Question: I'm following along with the book "Spring MVC Beginner's Guide", and I'm running into what appear to be request mapping problems.
I have seen and tried the following solutions in other, similar Stack Overflow questions:
- - - '<mvc:default-servlet-handler/>'-
I've got the following code:

'''
package webstore;
import org.springframework.stereotype.Controller;
import org.springframework.ui.Model;
import org.springframework.web.bind.annotation.RequestMapping;
@Controller
public class HomeController {
@RequestMapping(value="/")
public String welcome(Model model) {
model.addAttribute("greeting", "Welcome to Web Store!");
model.addAttribute("tagline", "The one and only amazing webstore!");
return "welcome";
}
}
'''
'''
<%@ taglib prefix="c"
uri="http://java.sun.com/jsp/jstl/core"%>
<html>
<head>
<meta http-equiv="Content-Type" content="text/html; charset=ISO-8859-1">
<link rel="stylesheet" href="//netdna.bootstrapcdn.com/bootstrap/3.0.0/css/bootstrap.min.css">
<title>Welcome</title>
</head>
<body>
<section>
<div class="jumbotron">
<div class="container">
<h1>${greeting} </h1>
<p>${tagline} </p>
</div>
</div>
</section>
</body>
</html>
'''
'''
<?xml version="1.0" encoding="UTF-8"?>
<beans xmlns="http://www.springframework.org/schema/beans"
xmlns:xsi="http://www.w3.org/2001/XMLSchema-instance"
xmlns:context="http://www.springframework.org/schema/context"
xmlns:mvc="http://www.springframework.org/schema/mvc"
xsi:schemaLocation="http://www.springframework.org/schema/beans
http://www.springframework.org/schema/beans/spring-beans.xsd
http://www.springframework.org/schema/context
http://www.springframework.org/schema/context/spring-context-4.0.xsd
http://www.springframework.org/schema/mvc
http://www.springframework.org/schema/mvc/spring-mvc-4.0.xsd">
<mvc:annotation-driven />
<context:component-scan base-package="com.packt.webstore" />
<bean class="org.springframework.web.servlet.view.InternalResourceViewResolver">
<property name="prefix" value="/WEB-INF/jsp/" />
<property name="suffix" value=".jsp" />
</bean>
</beans>
'''
'''
<web-app version =" 3.0" xmlns ="http://java.sun.com/xml/ns/javaee"
xmlns:xsi ="http://www.w3.org/2001/XMLSchema-instance"
xsi:schemaLocation= "http://java.sun.com/xml/ns/javaee
http://java.sun.com/xml/ns/javaee/web-app_3_0.xsd">
<servlet>
<servlet-name>DefaultServlet</servlet-name>
<servlet-class>org.springframework.web.servlet.DispatcherServlet</servlet-class>
</servlet>
<servlet-mapping>
<servlet-name>DefaultServlet</servlet-name>
<url-pattern>/</url-pattern>
</servlet-mapping>
</web-app>
'''
Here is the entire server log when I start up the server in my IDE (Spring Tool Suite):
'''
Feb 12, 2015 12:32:07 AM org.apache.tomcat.util.digester.SetPropertiesRule begin
WARNING: [SetPropertiesRule]{Server/Service/Engine/Host/Context} Setting property 'source' to 'org.eclipse.jst.jee.server:webstore' did not find a matching property.
Feb 12, 2015 12:32:07 AM org.apache.catalina.startup.VersionLoggerListener log
INFO: Server version: Apache Tomcat/7.0.59
Feb 12, 2015 12:32:07 AM org.apache.catalina.startup.VersionLoggerListener log
INFO: Server built: Jan 28 2015 15:51:10 UTC
Feb 12, 2015 12:32:07 AM org.apache.catalina.startup.VersionLoggerListener log
INFO: Server number: 7.0.59.0
Feb 12, 2015 12:32:07 AM org.apache.catalina.startup.VersionLoggerListener log
INFO: OS Name: Mac OS X
Feb 12, 2015 12:32:07 AM org.apache.catalina.startup.VersionLoggerListener log
INFO: OS Version: 10.9.2
Feb 12, 2015 12:32:07 AM org.apache.catalina.startup.VersionLoggerListener log
INFO: Architecture: x86_64
Feb 12, 2015 12:32:07 AM org.apache.catalina.startup.VersionLoggerListener log
INFO: Java Home: /Library/Java/JavaVirtualMachines/jdk1.7.0_60.jdk/Contents/Home/jre
Feb 12, 2015 12:32:07 AM org.apache.catalina.startup.VersionLoggerListener log
INFO: JVM Version: 1.7.0_60-b19
Feb 12, 2015 12:32:07 AM org.apache.catalina.startup.VersionLoggerListener log
INFO: JVM Vendor: Oracle Corporation
Feb 12, 2015 12:32:07 AM org.apache.catalina.startup.VersionLoggerListener log
INFO: CATALINA_BASE: /Users/richiethomas/Documents/workspace-sts-3.6.3.SR1/.metadata/.plugins/org.eclipse.wst.server.core/tmp0
Feb 12, 2015 12:32:07 AM org.apache.catalina.startup.VersionLoggerListener log
INFO: CATALINA_HOME: /Users/richiethomas/Downloads/apache-tomcat-7.0.59
Feb 12, 2015 12:32:07 AM org.apache.catalina.startup.VersionLoggerListener log
INFO: Command line argument: -Dcatalina.base=/Users/richiethomas/Documents/workspace-sts-3.6.3.SR1/.metadata/.plugins/org.eclipse.wst.server.core/tmp0
Feb 12, 2015 12:32:07 AM org.apache.catalina.startup.VersionLoggerListener log
INFO: Command line argument: -Dcatalina.home=/Users/richiethomas/Downloads/apache-tomcat-7.0.59
Feb 12, 2015 12:32:07 AM org.apache.catalina.startup.VersionLoggerListener log
INFO: Command line argument: -Dwtp.deploy=/Users/richiethomas/Documents/workspace-sts-3.6.3.SR1/.metadata/.plugins/org.eclipse.wst.server.core/tmp0/wtpwebapps
Feb 12, 2015 12:32:07 AM org.apache.catalina.startup.VersionLoggerListener log
INFO: Command line argument: -Djava.endorsed.dirs=/Users/richiethomas/Downloads/apache-tomcat-7.0.59/endorsed
Feb 12, 2015 12:32:07 AM org.apache.catalina.startup.VersionLoggerListener log
INFO: Command line argument: -Dfile.encoding=UTF-8
Feb 12, 2015 12:32:07 AM org.apache.catalina.core.AprLifecycleListener lifecycleEvent
INFO: The APR based Apache Tomcat Native library which allows optimal performance in production environments was not found on the java.library.path: /Users/richiethomas/Library/Java/Extensions:/Library/Java/Extensions:/Network/Library/Java/Extensions:/System/Library/Java/Extensions:/usr/lib/java:.
Feb 12, 2015 12:32:07 AM org.apache.coyote.AbstractProtocol init
INFO: Initializing ProtocolHandler ["http-bio-8080"]
Feb 12, 2015 12:32:07 AM org.apache.coyote.AbstractProtocol init
INFO: Initializing ProtocolHandler ["ajp-bio-8009"]
Feb 12, 2015 12:32:07 AM org.apache.catalina.startup.Catalina load
INFO: Initialization processed in 536 ms
Feb 12, 2015 12:32:07 AM org.apache.catalina.core.StandardService startInternal
INFO: Starting service Catalina
Feb 12, 2015 12:32:07 AM org.apache.catalina.core.StandardEngine startInternal
INFO: Starting Servlet Engine: Apache Tomcat/7.0.59
Feb 12, 2015 12:32:07 AM org.apache.catalina.deploy.WebXml setVersion
WARNING: Unknown version string [ 3.0]. Default version will be used.
Feb 12, 2015 12:32:08 AM org.apache.catalina.core.ApplicationContext log
INFO: No Spring WebApplicationInitializer types detected on classpath
Feb 12, 2015 12:32:08 AM org.apache.coyote.AbstractProtocol start
INFO: Starting ProtocolHandler ["http-bio-8080"]
Feb 12, 2015 12:32:08 AM org.apache.coyote.AbstractProtocol start
INFO: Starting ProtocolHandler ["ajp-bio-8009"]
Feb 12, 2015 12:32:08 AM org.apache.catalina.startup.Catalina start
INFO: Server startup in 1010 ms
'''
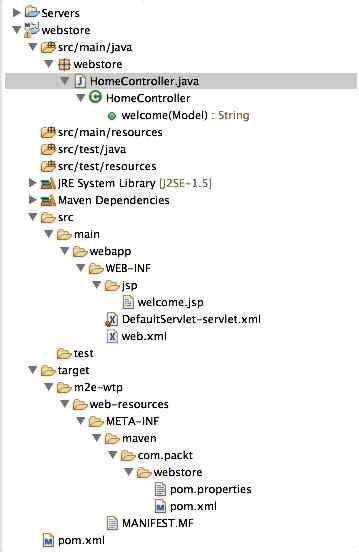
Answer: Your problem seems to be with component scan,
you are scanning wrong package. Your controller lies in webstore package, so change in your servlet configuration:
'''
<context:component-scan base-package="webstore" />
'''
Or move your Controllers to 'com.packt.webstore' package.
When your app is being deployed you should see in logs what url mappings have been registered, then you will know if this fix worked.